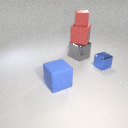
large gray metal cube behind small blue metal cube